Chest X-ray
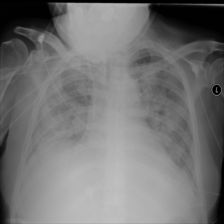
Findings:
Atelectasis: negative
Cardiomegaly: negative
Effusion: negative
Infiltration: negative
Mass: negative
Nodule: negative
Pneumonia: negative
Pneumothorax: negative
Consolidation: negative
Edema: negative
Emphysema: negative
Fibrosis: negative
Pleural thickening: negative
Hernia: negative